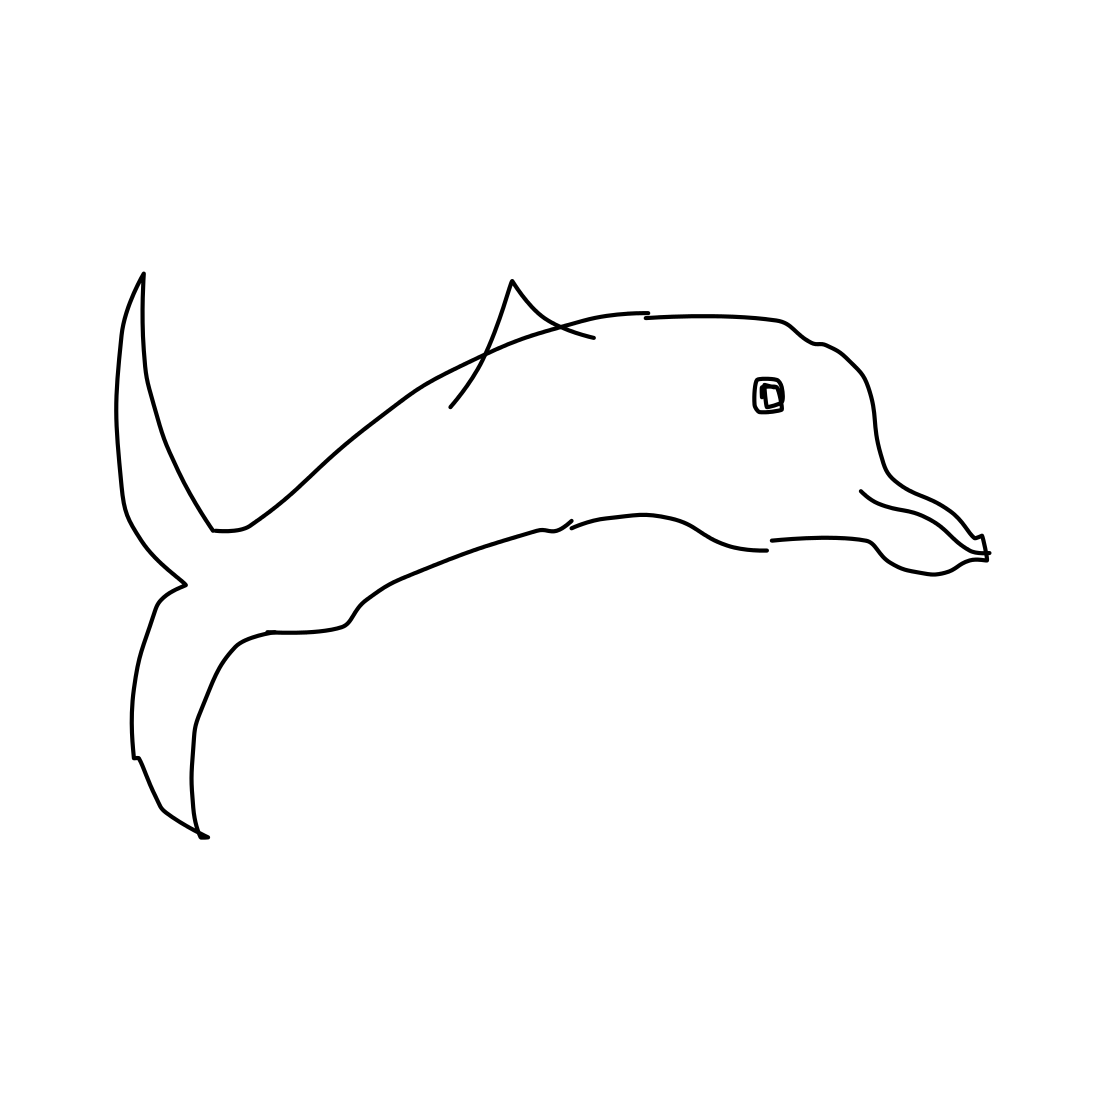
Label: dolphin